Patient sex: F
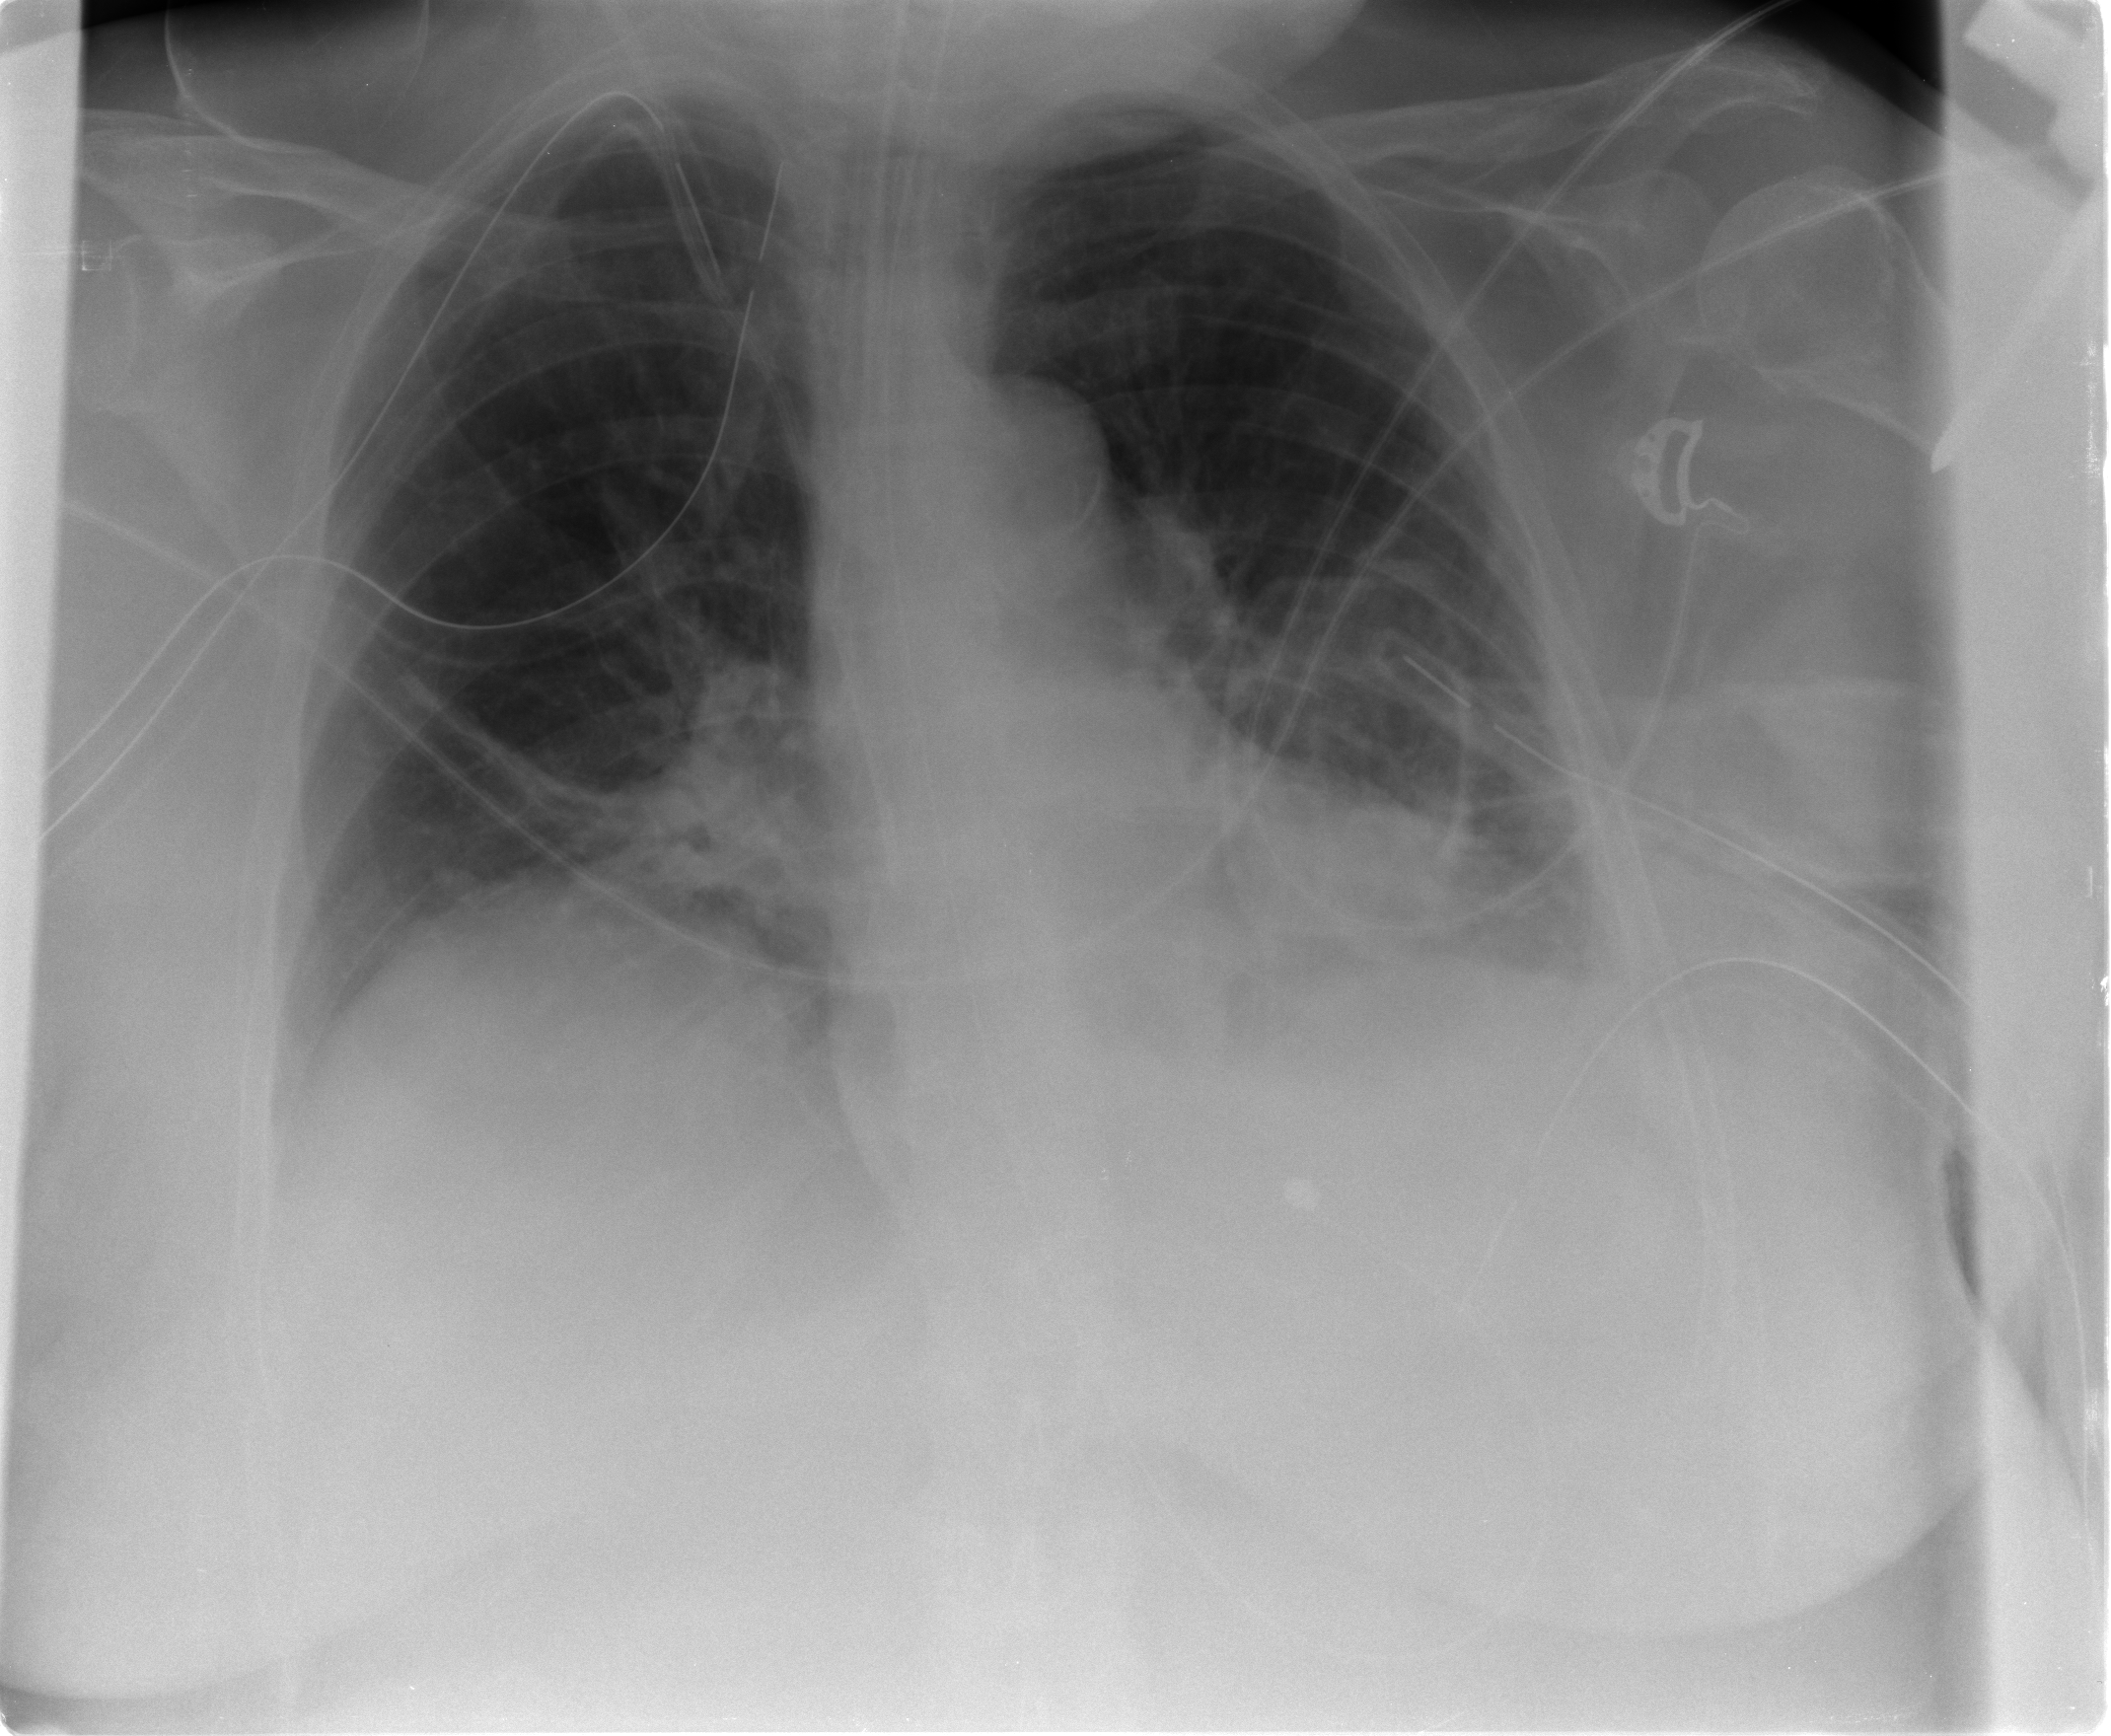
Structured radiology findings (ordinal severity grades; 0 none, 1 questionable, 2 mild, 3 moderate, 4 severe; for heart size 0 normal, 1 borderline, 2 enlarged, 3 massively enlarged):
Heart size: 2
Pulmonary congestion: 2
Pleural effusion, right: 2
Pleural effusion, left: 2
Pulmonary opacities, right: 2
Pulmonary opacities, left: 0
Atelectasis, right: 2
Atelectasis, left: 2